Question: I have built a macro for building and running SQL Queries. I am pretty happy with it so far. The only thing I would like to add is the ability in Windows to double click a .sql file and it opens inside the macro. Sample is below:

This is the code that opens an SQL file when Load Query is pressed.
'''
Sub LoadQuery()
Dim fNameAndPath As Variant
fNameAndPath = Application.GetOpenFilename(FileFilter:="SQL Query Files (*.sql), *.sql", Title:="Select File To Be Opened")
If fNameAndPath = False Then Exit Sub
Open fNameAndPath For Input As #1
Sheets("Sheet1").SQL_Query = Input$(LOF(1), 1)
Close #1
Sheets("Sheet1").SQLFileName.Caption = fNameAndPath
End Sub
'''
Is this even possible? I don't think it will be but thought I would check with you guys first.
What have I tried so far? Nothing, because I don't even know where to start, Uncle Google didn't hook a brother up in fact he just confused me even more.
Using the ideas below I went with this:
'''
Option Explicit
Dim xlApp, xlBook, fNameAndPath
Set xlApp = CreateObject("Excel.Application")
Set xlBook = xlApp.Workbooks.Open("G:\Analytics Reporting Archive\SQL Client.xlsm", 0, True)
xlApp.Open WScript.Arguments(0) For Input As #1
xlBook.Sheets("Sheet1").SQL_Query = Input$(LOF(1), 1)
xlApp.Close #1
xlBook.Sheets("Sheet1").SQLFileName.Caption = fNameAndPath
Set xlBook = Nothing
Set xlApp = Nothing
WScript.Quit
'''
This didn't work, it didn't like opening the text file (sql file) so I went with creating a small routine in the Excel app:
'''
Sub LoadQueryDBLClick(QueryFileName As String)
Open QueryFileName For Input As #1
Sheets("Sheet1").SQL_Query = Input$(LOF(1), 1)
Close #1
Sheets("Sheet1").SQLFileName.Caption = fNameAndPath
End Sub
'''
This is then called in the VBS like so:
'''
Option Explicit
Dim xlApp, xlBook, fNameAndPath
Set xlApp = CreateObject("Excel.Application")
Set xlBook = xlApp.Workbooks.Open("G:\Analytics Reporting Archive\SQL Client.xlsm", 0, True)
xlApp.Run "LoadQueryDBLClick " & WScript.Arguments(0)
Set xlBook = Nothing
Set xlApp = Nothing
WScript.Quit
'''
Brilliant right?
NO :(. It "would" work, of that I am confident (and extremely grateful to you guys that posted replies for me that got me this far) but alas Citrix strikes again:
Error: ActiveX component can't create object: 'Excel.Application'
I am confident that you guys have solved this in that Citrix is now the issue.
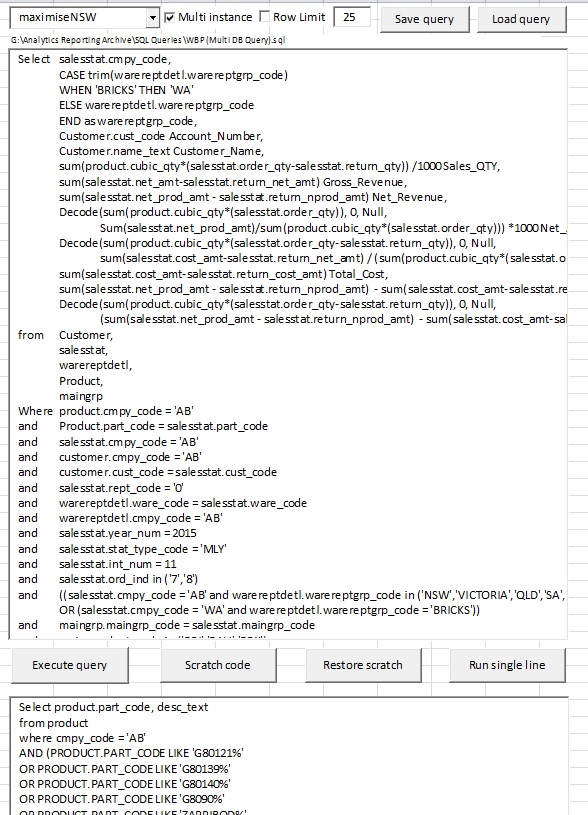
Answer: See here for how to create a custom extension and associate it with an action.
<URL>
What work in your case is to associate the extension with a vbs file which takes the launching SQL filepath as a parameter and opens your Excel file using automation, then loads the SQL file into the workbook.